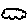
Label: cloud